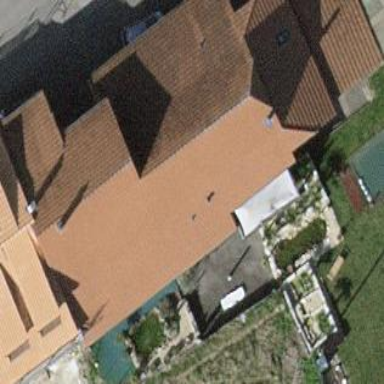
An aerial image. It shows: House with mansard roof shape.